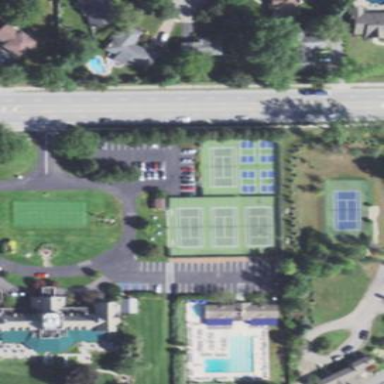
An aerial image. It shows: Tennis court in leisure pitch.